Question: I'm currently looking for a way to solve the -center problem on a large, sparse graph. The data comes from openstreetmap and I want to place pizza-delivery-branches in the city in such way as the distance to any node in the graph from a branch is minimized.
---
Where should I place 3 pizza-delivery-branches to cover the city the best?

---
The graph contains approximately 50,000 to 250,000 nodes (data from openstreetmap).
The solution doesn't have to be perfect. An approximation will suffice. will be smaller than 20. Runtimes of several hours are ok.
I can't wait to hear from your ideas how to solve the problem on such a large real-world-graph (road-network).
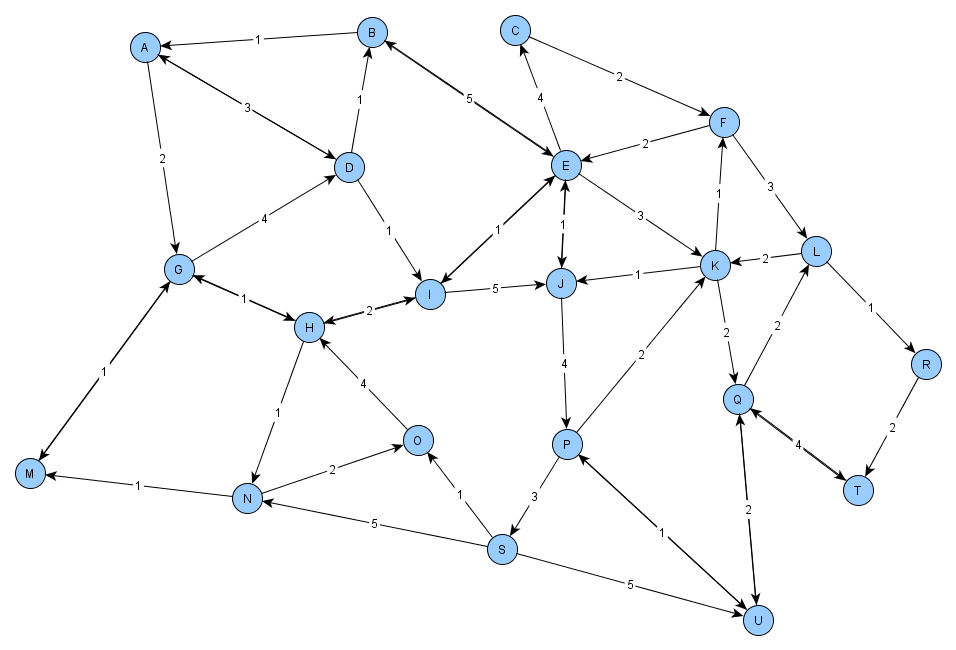
Answer: The following greedy algorithm is a 2-approximation for instances where the travel time of each road is the same in both directions. (Ignoring one-way streets shouldn't distort travel times too much.)
Choose the first center arbitrarily. For each subsequent center, choose the vertex farthest from the existing centers. Using the multiple-source extension of Dijkstra's algorithm (initialize the priority queue to contain all of the existing centers with distance 0), a good implementation running on contemporary hardware with parameters n=250,000 and k=20 I reckon should take at most a second or two.